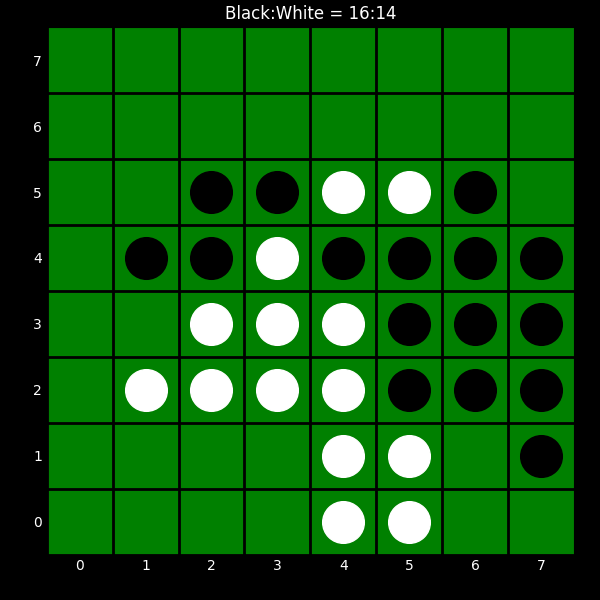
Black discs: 16
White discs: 14